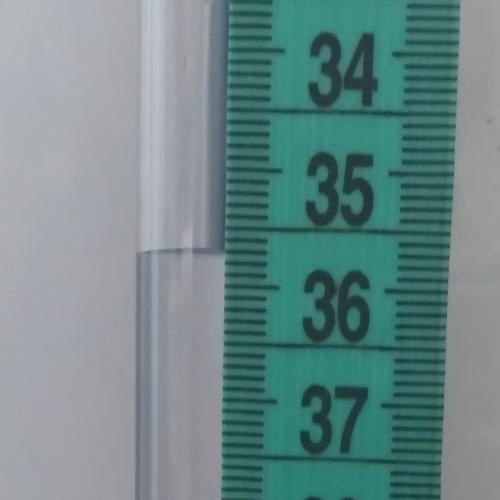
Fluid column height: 35.7 cm